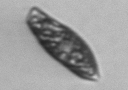
Label: Euglena